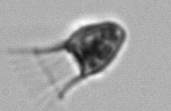
Label: Balanion